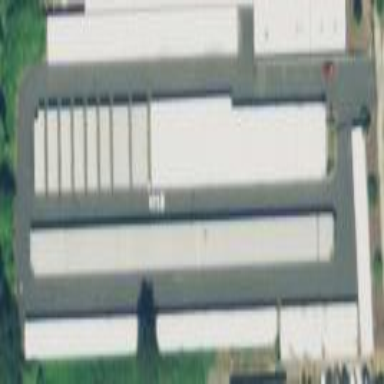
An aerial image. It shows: Commercial area with storage rental shop from the brand Public Storage.